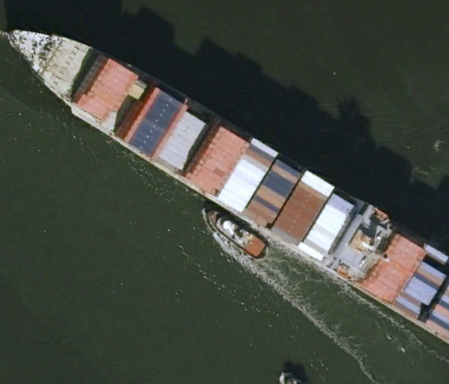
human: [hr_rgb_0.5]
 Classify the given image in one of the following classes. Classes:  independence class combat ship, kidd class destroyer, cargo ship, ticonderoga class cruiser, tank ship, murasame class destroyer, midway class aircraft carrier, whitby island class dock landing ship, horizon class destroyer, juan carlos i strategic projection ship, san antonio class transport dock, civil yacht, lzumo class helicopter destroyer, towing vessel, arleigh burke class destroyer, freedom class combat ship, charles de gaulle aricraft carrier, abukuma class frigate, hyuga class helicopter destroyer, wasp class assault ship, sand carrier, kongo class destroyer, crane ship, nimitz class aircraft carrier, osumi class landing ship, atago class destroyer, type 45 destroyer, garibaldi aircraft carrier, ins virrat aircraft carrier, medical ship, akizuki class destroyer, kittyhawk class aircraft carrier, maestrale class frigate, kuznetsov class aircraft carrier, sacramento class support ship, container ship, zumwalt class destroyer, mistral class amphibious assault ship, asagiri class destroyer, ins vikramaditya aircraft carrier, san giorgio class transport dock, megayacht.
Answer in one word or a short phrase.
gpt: Container ship